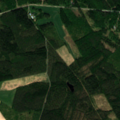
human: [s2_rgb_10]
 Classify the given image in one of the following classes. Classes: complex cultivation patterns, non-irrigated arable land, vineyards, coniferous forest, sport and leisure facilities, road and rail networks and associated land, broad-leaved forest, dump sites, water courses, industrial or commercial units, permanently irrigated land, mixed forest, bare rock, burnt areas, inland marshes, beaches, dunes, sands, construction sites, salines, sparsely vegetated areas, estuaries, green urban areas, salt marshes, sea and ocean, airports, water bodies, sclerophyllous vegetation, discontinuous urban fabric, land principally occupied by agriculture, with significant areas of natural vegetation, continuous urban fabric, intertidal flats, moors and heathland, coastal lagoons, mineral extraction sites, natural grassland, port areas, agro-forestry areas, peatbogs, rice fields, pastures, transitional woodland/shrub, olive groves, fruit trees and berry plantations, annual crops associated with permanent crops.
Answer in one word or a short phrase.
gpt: non-irrigated arable land, coniferous forest, mixed forest, transitional woodland/shrub